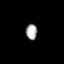
Tissue: prostate
Cell type: T cells
Senescence score: 0.3078
Nuclear area (px): 176
Mean DAPI intensity: 166.898